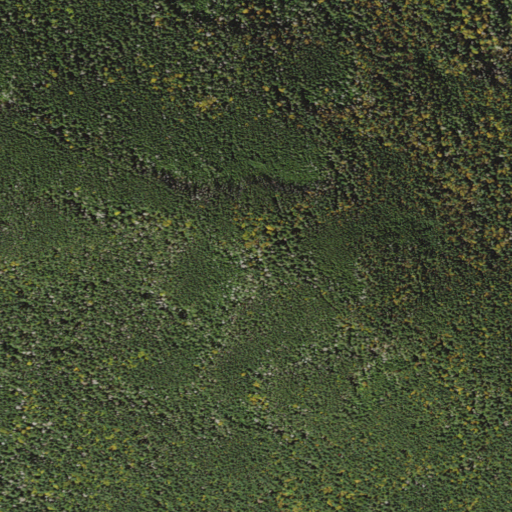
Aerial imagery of mountain in New Hampshire named Mount Jim containing only evergreen forest